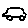
Label: car